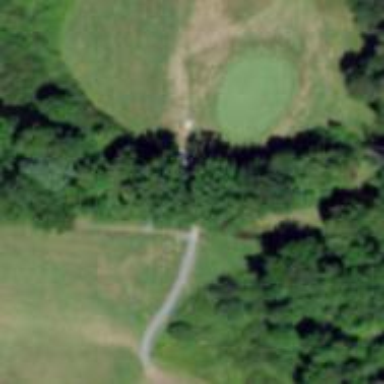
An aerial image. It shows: Path for both road and golf.